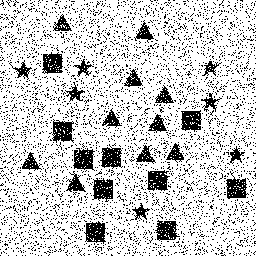
Squares: 10
Triangles: 10
Stars: 7
Total shapes: 27